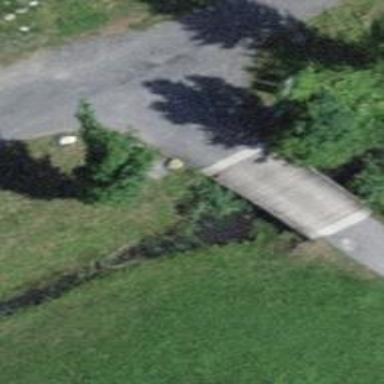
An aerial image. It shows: Bench.